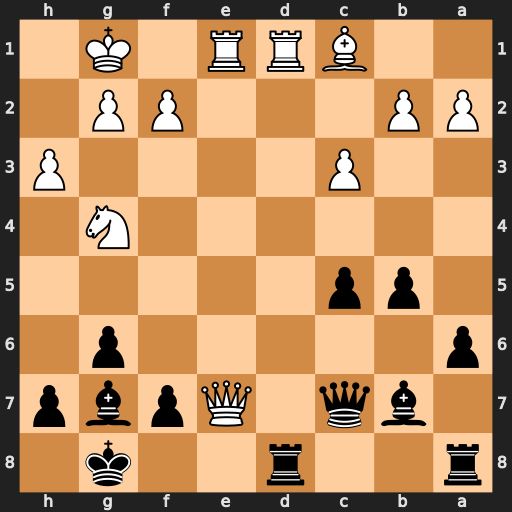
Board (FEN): r2r2k1/1bq1Qpbp/p5p1/1pp5/6N1/2P4P/PP3PP1/2BRR1K1
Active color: b
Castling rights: -
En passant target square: -
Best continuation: Qxe7 Rxe7 Rxd1+